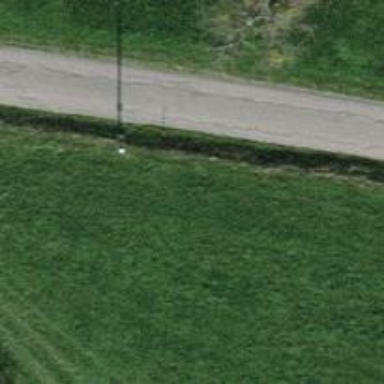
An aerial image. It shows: Communication pole.